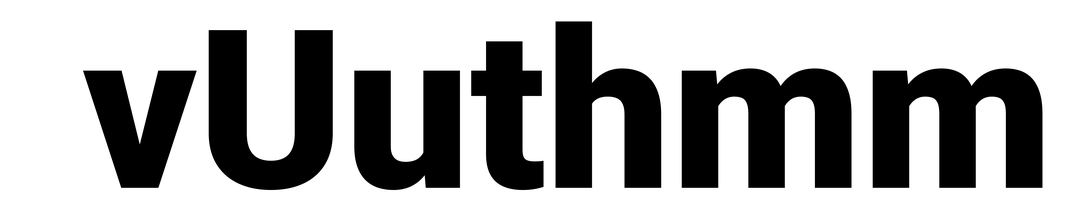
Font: Roboto_Black